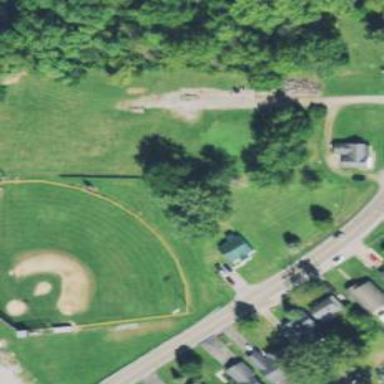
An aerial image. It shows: Baseball pitch for leisure and sports activities.